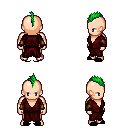
a pixel art fantasy rpg character, male body template, human, light skin, red robe, white pants, green mohawk hairstyle, cloth bracers, black slippers, four views (front, back, left, right), 2x2 character sprite sheet, small pixel art, hard edges, no anti-aliasing